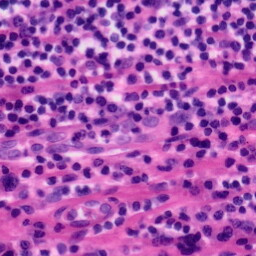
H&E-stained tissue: Tonsil